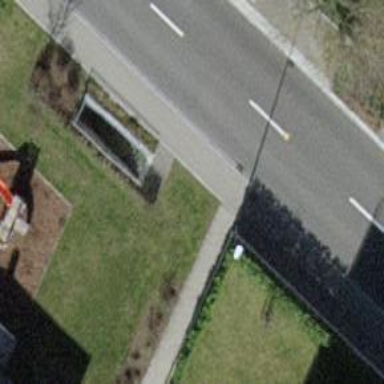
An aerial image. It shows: Path made of paving stones.